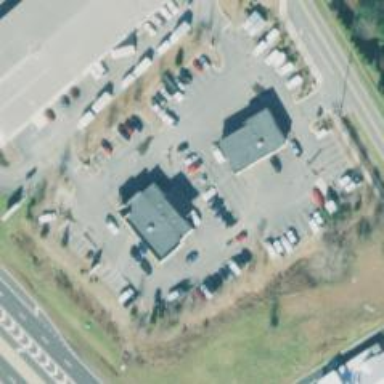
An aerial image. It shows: Car rental service.